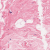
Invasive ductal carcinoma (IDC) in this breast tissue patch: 0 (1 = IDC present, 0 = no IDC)